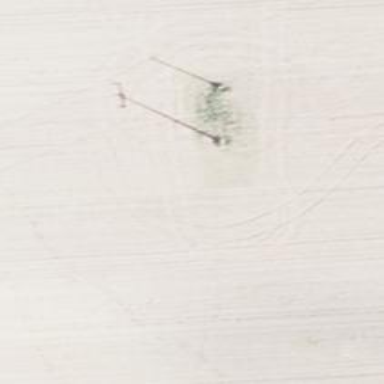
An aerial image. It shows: Minor power line.